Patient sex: M
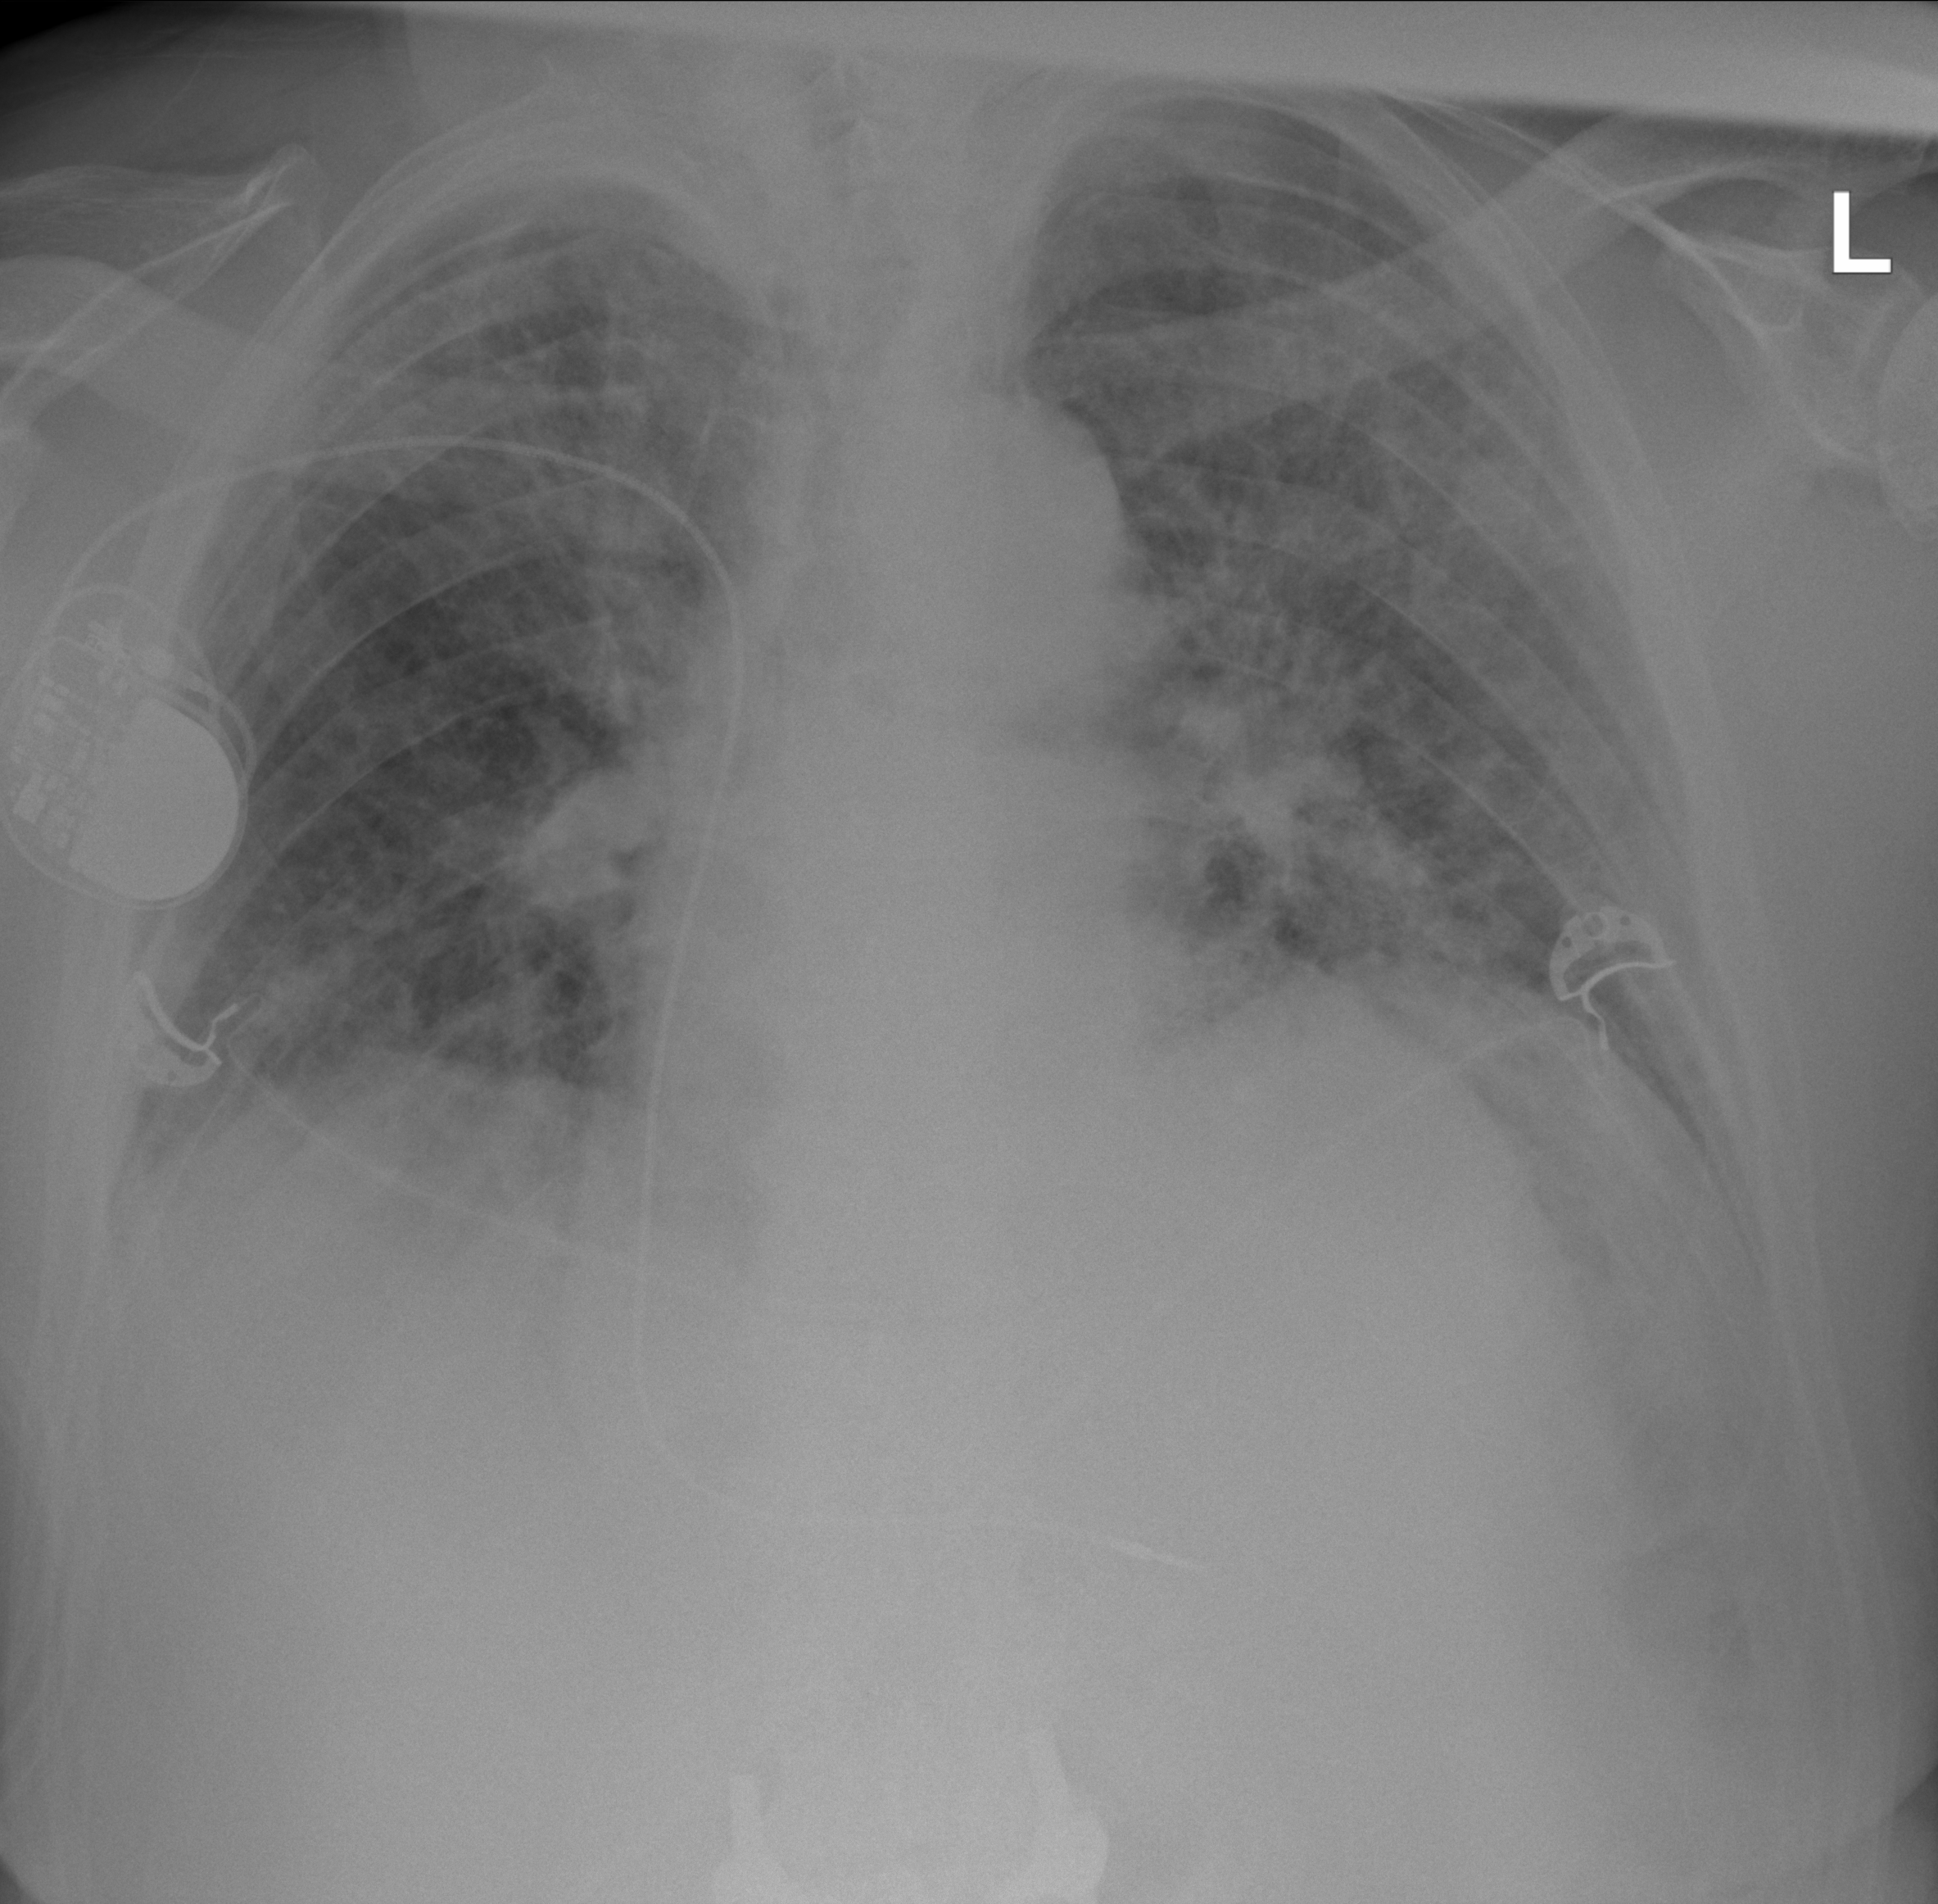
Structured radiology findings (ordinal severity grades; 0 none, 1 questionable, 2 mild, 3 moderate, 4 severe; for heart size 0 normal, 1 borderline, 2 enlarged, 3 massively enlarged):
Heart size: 2
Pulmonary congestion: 4
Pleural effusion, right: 2
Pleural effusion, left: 0
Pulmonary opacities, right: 2
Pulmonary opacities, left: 3
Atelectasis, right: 2
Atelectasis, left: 2